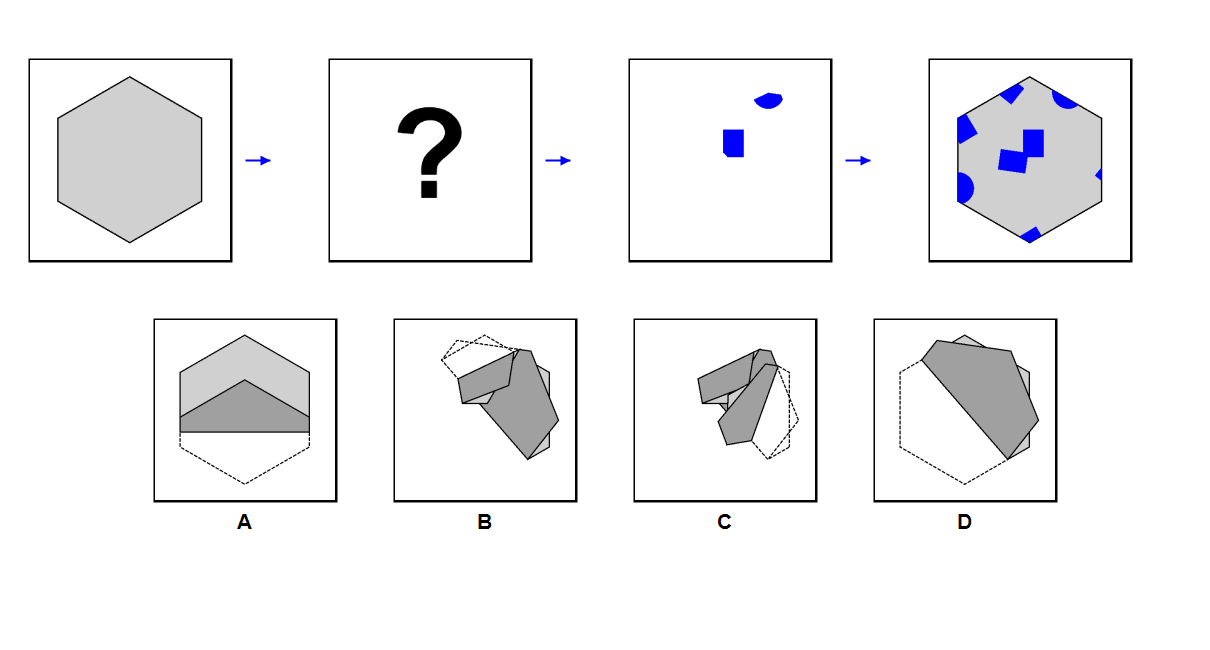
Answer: A